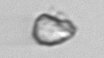
Label: detritus_transparent